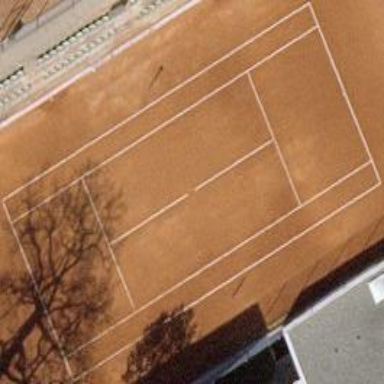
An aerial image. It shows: Tennis court on pitch.